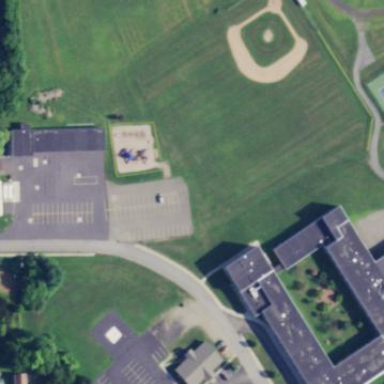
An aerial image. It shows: Baseball pitch for leisure land activities.